Field crop: maize
Growth stage: 2
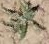
Species: atriplex